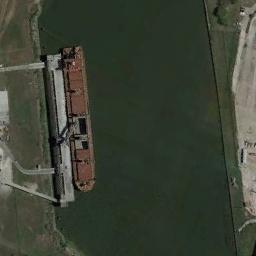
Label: ship